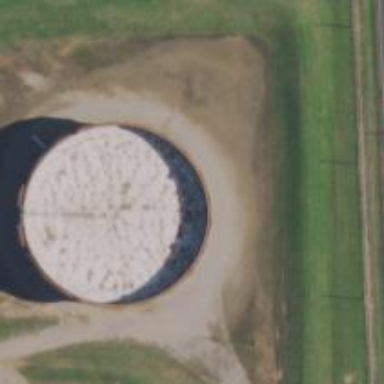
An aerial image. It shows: Storage tank which is man-made.